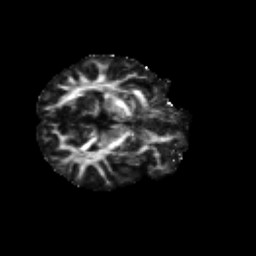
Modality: FA
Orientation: axial
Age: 67
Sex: male
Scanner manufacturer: siemens
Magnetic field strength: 3 T
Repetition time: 4.71 s
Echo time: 0.0906 s